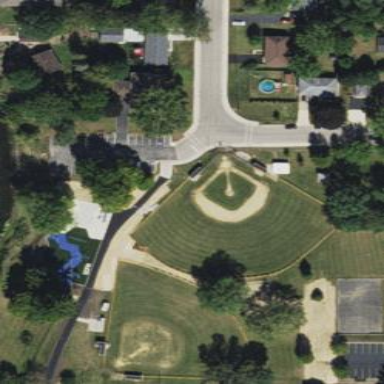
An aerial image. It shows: Baseball pitch for leisure land.